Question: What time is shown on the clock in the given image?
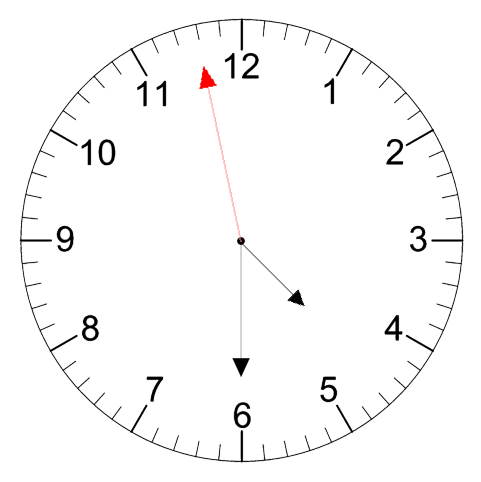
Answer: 04:29:58